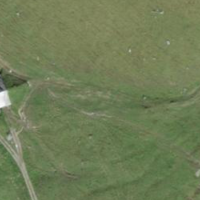
EUNIS habitat code: 23
Species observed at this site:
Dactylorhiza maculata
Gymnadenia conopsea